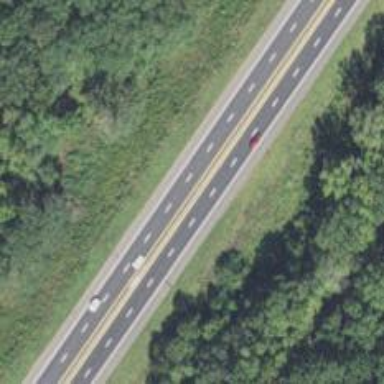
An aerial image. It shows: Trunk highway with expressway features.